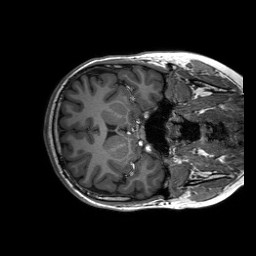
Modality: T1w
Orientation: axial